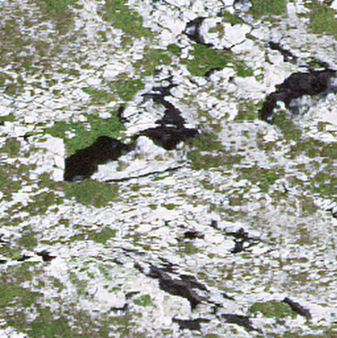
Label: bouldering_area